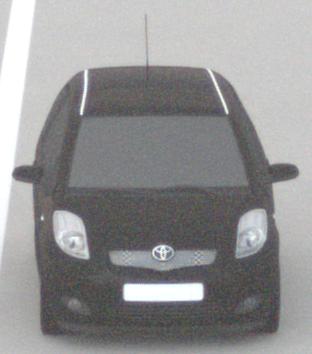
Make: Toyota
Model: Yaris 1.0
Detailed model: Yaris (XP13)
Model produced from: 2011/10
Model produced until: 2014/08
Doors: 3
Color: black
Road condition: dry road
Daytime: night
Contrast: low contrast